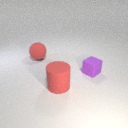
large red rubber cylinder to the left of small purple rubber cube